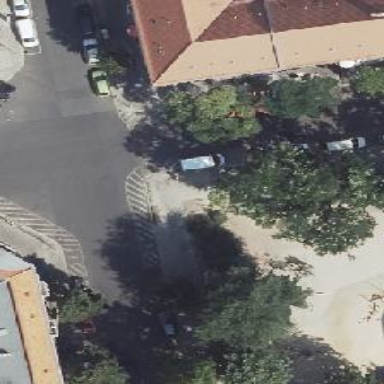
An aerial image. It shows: Bicycle parking located on the sidewalk.